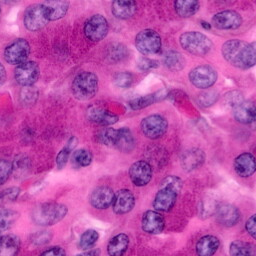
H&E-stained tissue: Pancreatic